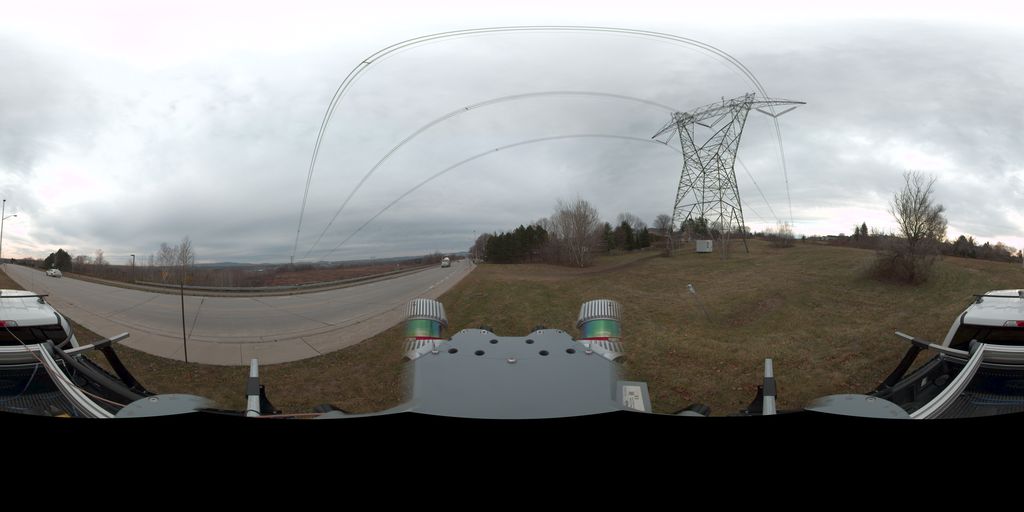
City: quebec_city